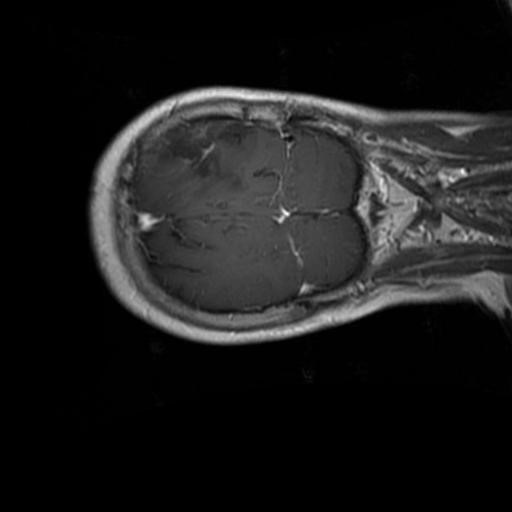
Label: brain_glioma